Interaction volume radius: 10 \u00c5
Interaction volume height: 25 \u00c5
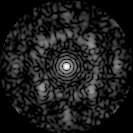
Disorder parameter: 0.6538